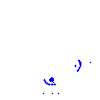
Particle: electron